Current action and preconditions to check: trajectory_clear

Your task: For each precondition in the list above, predict whether it will hold at this action.

Consider the current scene as observed from the mobile robot's camera, and analyze the predicted future states of all dynamic agents (e.g., people, animals, vehicles, or any moving entities) within the NEXT SECOND.

IMPORTANT: Only answer "very likely" if you are absolutely certain—based on strong, clear evidence—that a dynamic agent will violate the precondition in the predicted future state. Do NOT answer "very likely" for unlikely, ambiguous, or low-probability risks.

Ask yourself for each precondition: Is there a high probability, with clear and convincing evidence, that the predicted future states of any dynamic agent will interfere with the predicted future state of the currently executing action within the NEXT SECOND, causing that precondition to fail?

Assess the risk level based on these predictions. Use "likely" or "very likely" if motions create a clear risk of interference.

Use "neutral" or "improbable" if agents are nearby but their predicted paths are clearly diverging or non-conflicting.

Failure Risk Categories: "very improbable", "improbable", "neutral", "likely", "very likely"

Answer Format: Output ONLY the probability_of_failure value from these categories: "very improbable", "improbable", "neutral", "likely", "very likely"

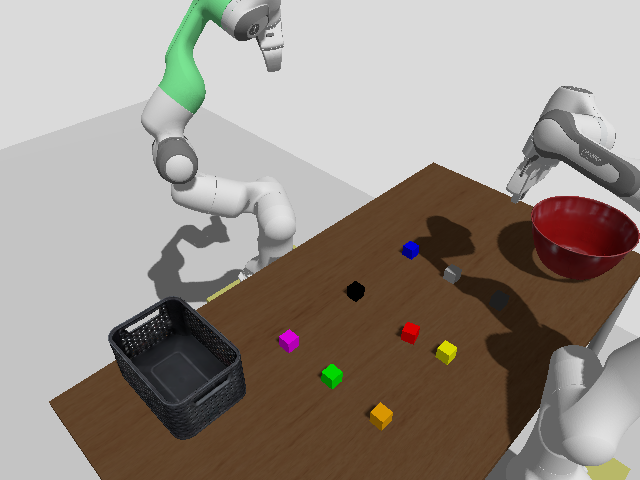

Answer: very improbable